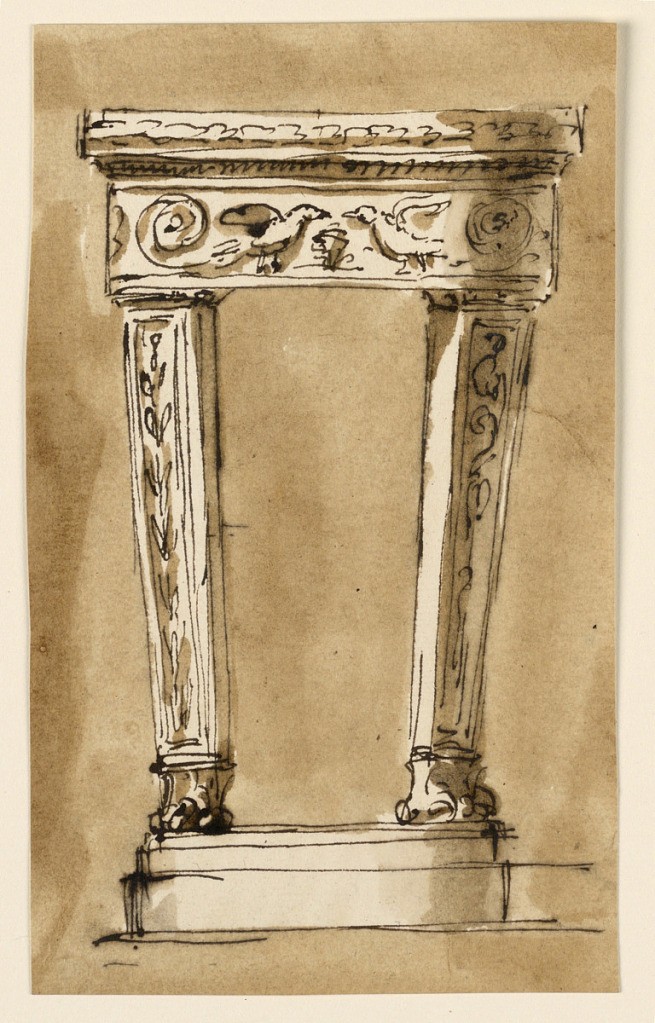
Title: Console table
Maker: Giuseppe Barberi, Italian, 1746–1809
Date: ca. 1795
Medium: Pen and brown ink, brush and brown wash
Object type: Drawing
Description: Slightly curved. Supported by two pillars with lion's feet, upon a base. Above shaped like an entablature, with two birds symmetrically beside a central motif, and rinceaux. Usual background.